Question: I'm trying to insert a couple of objects in a new form that I programmatically create; basically I want a 'Button' on the bottom and a 'RichTextBox' filling all the remaining space. I set the first as 'Dock = DockStyle.Bottom' and the latter as 'Dock = DockStyle.Fill' and it works.
Now I'm trying to insert a spacing between elements, so I added a padding in the form and a margin in the button. The first works correctly, but margin doesn't, so no space between 'RichTextBox' and 'Button'.
Here is the code and the output. Am I missing something?
'''
// Parent Form
SMSForm.Padding = new Padding(5);
// TextBox
RichTextBox SMStext = new RichTextBox();
SMSForm.Controls.Add(SMStext);
SMStext.Dock = DockStyle.Fill;
// Button
Button SMSsend = new Button();
SMSsend.Text = "Send SMS to ";
SMSForm.Controls.Add(SMSsend);
SMSsend.Margin = new Padding(10);
SMSsend.Dock = DockStyle.Bottom;
'''

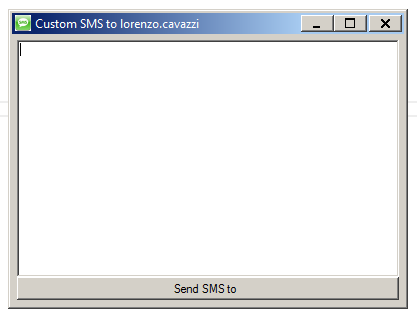
Answer: Setting the 'Margin' property on a docked control has no effect on the distance of the control from the the edges of its container.
<URL>. Use 'Table layout panel'
Like this
'''
RichTextBox SMStext = new RichTextBox();
TableLayoutPanel pnl1 = new TableLayoutPanel();
pnl1.RowStyles.Clear();
pnl1.ColumnStyles.Clear();
pnl1.RowCount += 2;
pnl1.ColumnCount += 1;
pnl1.ColumnStyles.Add(new ColumnStyle(SizeType.Percent, 100.0F));
pnl1.RowStyles.Add(new RowStyle(SizeType.Percent,80.0F));
pnl1.RowStyles.Add(new RowStyle(SizeType.Percent,20.0F));
pnl1.Controls.Add(SMStext,0,0);
SMStext.Dock = DockStyle.Fill;
Button SMSsend = new Button();
SMSsend.Text = "Send SMS to ";
this.Controls.Add(pnl1);
pnl1.Dock = DockStyle.Fill;
pnl1.Controls.Add(SMSsend,0,1);
SMSsend.Dock = DockStyle.Fill;
SMSsend.Margin = new Padding(10);
'''